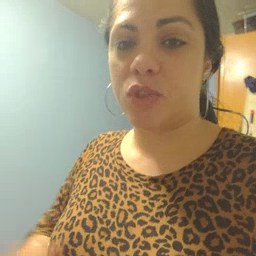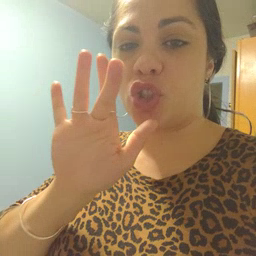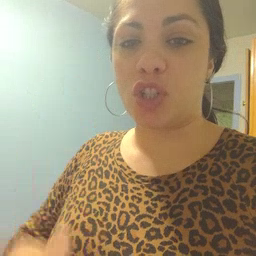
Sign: touch